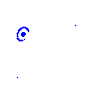
Particle: pion